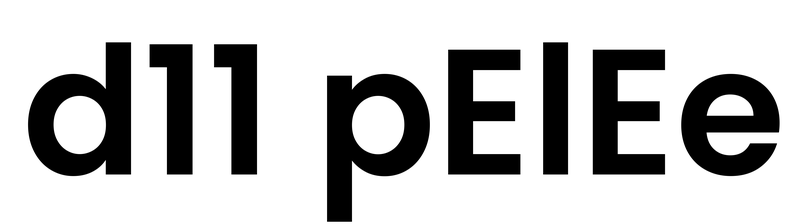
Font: Poppins-SemiBold